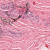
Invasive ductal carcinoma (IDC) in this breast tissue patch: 0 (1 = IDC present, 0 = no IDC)